Question: I have some labels aligned horizontically with textboxes and dropdown lists. A gap appears between the dropdowns and the textboxes. If I inspect element it shows me the css file of the portal which does not include information of what is causing the gap/vertical space which I would like to reduce. What I want is to override those settings on the module level.
On the screenshot, I highlight the style with the 'web developer' tool on firefox. The gap between the dropdown list appears.

'''
<div class="ColOne">
<asp:Label ID="lblCategory" runat="server" Text="Category" CssClass="labelStyle" style="position: relative"></asp:Label>
</div>
<div >
<asp:DropDownList ID="ddlCategory" runat="server" DataSourceID="sqlCategories" DataTextField="Name" DataValueField="CategoryID" AutoPostBack="True"></asp:DropDownList>
</div>
<div class="ColOne">
<asp:Label ID="lblSubCategory" runat="server" Text="Sub Category" CssClass="labelStyle"></asp:Label>
</div>
<div >
<asp:DropDownList ID="ddlSubCategory" runat="server" DataSourceID="sqlSubCategory" DataTextField="Name" DataValueField="SubCategoryID"></asp:DropDownList>
</div>
'''
My styles:
'''
div.ColOne {
width: 150px;
float: left; /* to place the column next to the other*/
padding-left: 0px;
padding-top: 12px;
clear: none;
}
div.ColEmpty {
margin-top:0;
}
'''
Clicking on the Display Style information I get the following:
'''
/* Line 28 */
html, body, div, span, applet, object, iframe, h1, h2, h3, h4, h5, h6, p, blockquote, pre, a, abbr, acronym, address, big, cite, code, del, dfn, em, img, ins, kbd, q, s, samp, small, strike, strong, sub, sup, tt, var, b, u, i, center, dl, dt, dd, ol, ul, li, fieldset, form, label, legend, caption, article, aside, canvas, details, embed, figure, figcaption, footer, header, hgroup, menu, nav, output, ruby, section, summary, time, mark, audio, video
{
margin-top: 0px;
margin-right: 0px;
margin-bottom: 0px;
margin-left: 0px;
padding-top: 0px;
padding-right: 0px;
padding-bottom: 0px;
padding-left: 0px;
border-top-width: 0px;
border-right-width-value: 0px;
border-bottom-width: 0px;
border-left-width-value: 0px;
border-top-style: none;
border-right-style-value: none;
border-bottom-style: none;
border-left-style-value: none;
border-image-source: none;
border-image-slice: 100% 100% 100% 100%;
border-image-width: 1 1 1 1;
border-image-outset: 0 0 0 0;
border-image-repeat: stretch stretch;
font-family: inherit;
font-style: inherit;
font-variant: inherit;
font-weight: inherit;
font-size: inherit;
line-height: inherit;
font-size-adjust: inherit;
font-stretch: inherit;
}
'''
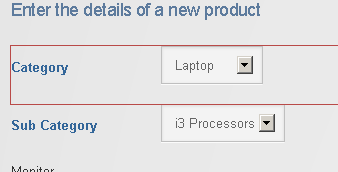
Answer: I have fixed it by adding the following
'''
div.ColEmpty input[type="text"], select, textarea {
margin-top:0;
position: relative;
line-height:0px;
top: 2px;
margin-bottom: 0px;
}
<div class="ColEmpty">
<asp:DropDownList ID="ddlSubCategory" runat="server" DataSourceID="sqlSubCategory" DataTextField="Name" DataValueField="SubCategoryID"></asp:DropDownList>
</div>
'''